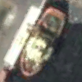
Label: civil